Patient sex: F
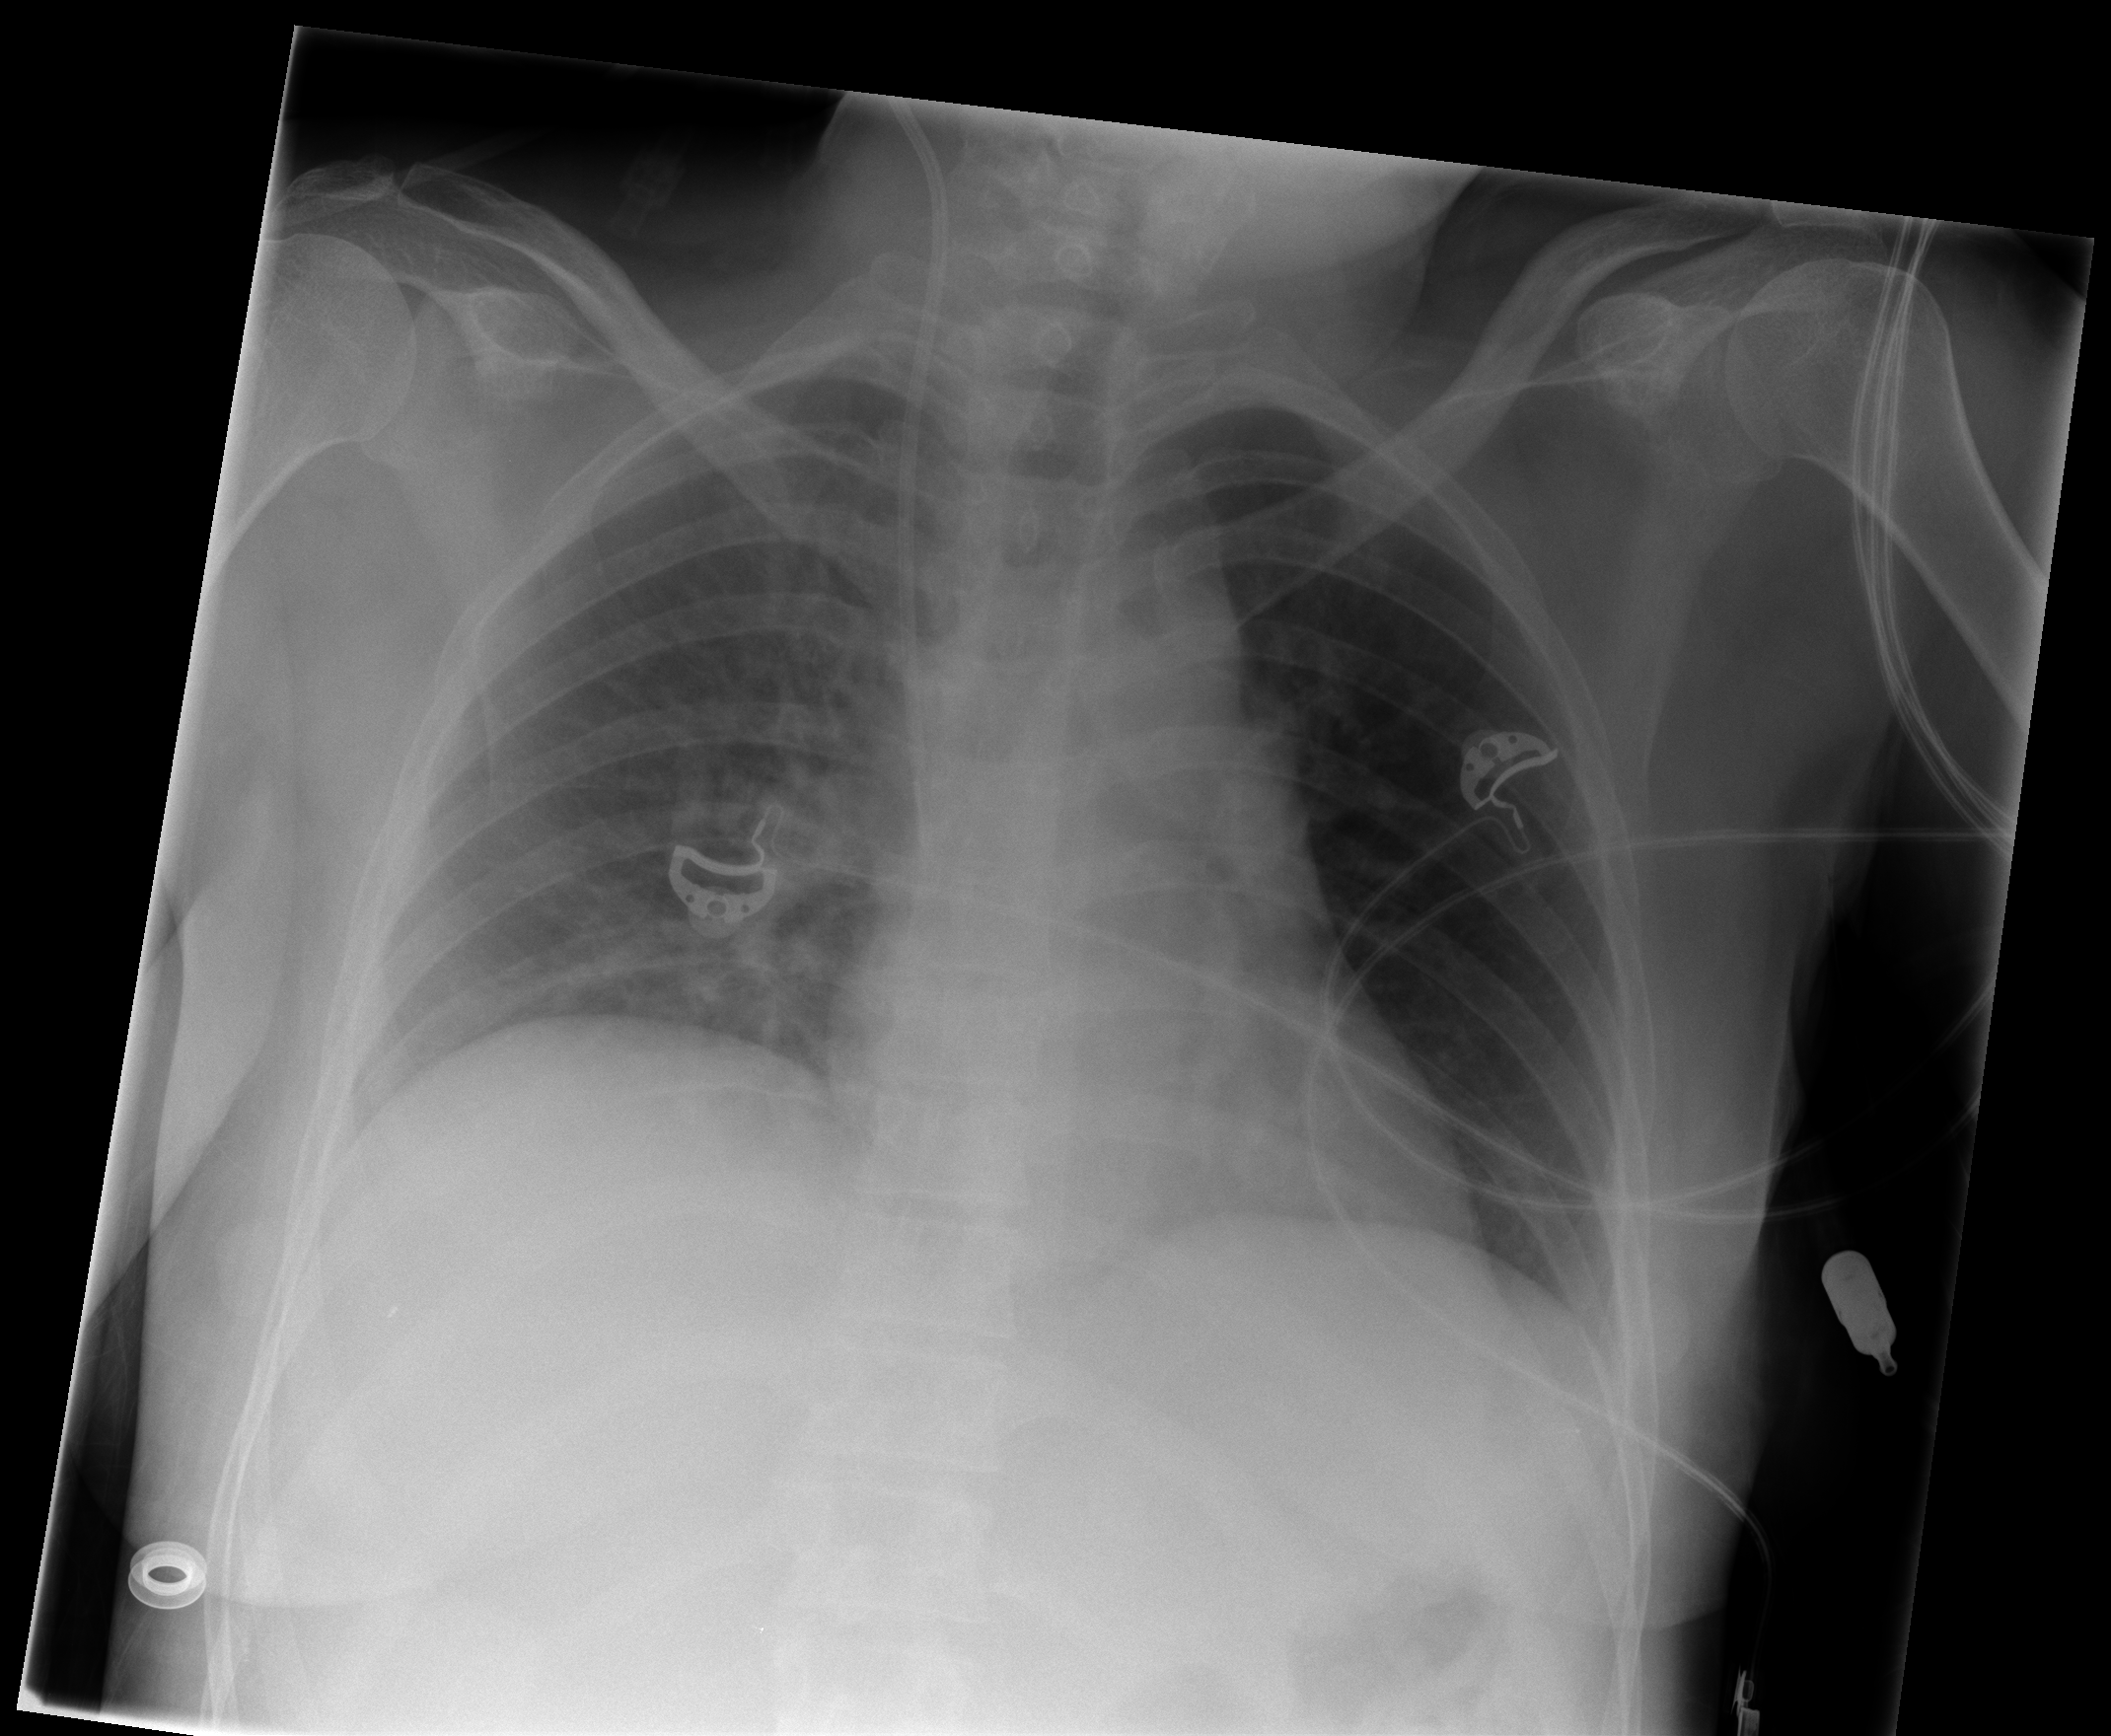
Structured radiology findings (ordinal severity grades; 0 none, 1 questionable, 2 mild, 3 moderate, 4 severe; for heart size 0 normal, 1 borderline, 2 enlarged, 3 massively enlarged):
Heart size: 0
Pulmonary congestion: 0
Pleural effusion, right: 0
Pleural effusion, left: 0
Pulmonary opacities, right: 2
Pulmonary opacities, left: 0
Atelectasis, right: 0
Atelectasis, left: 0